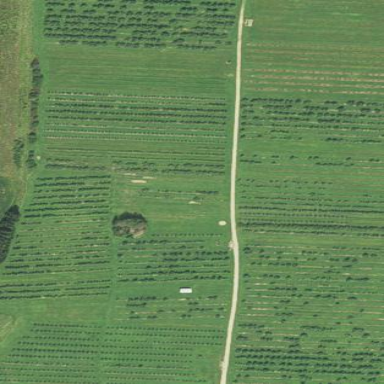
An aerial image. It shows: Orchard.